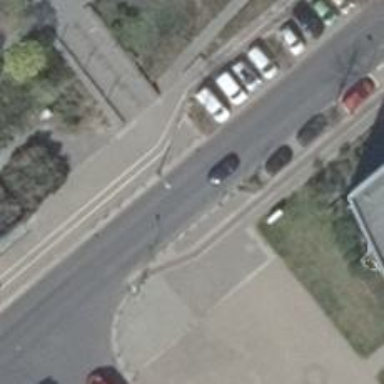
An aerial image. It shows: Footway along the road.